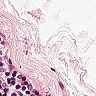
Metastatic tissue present: no